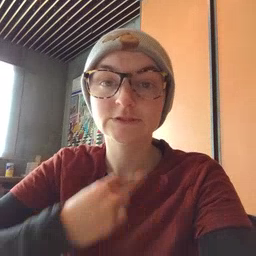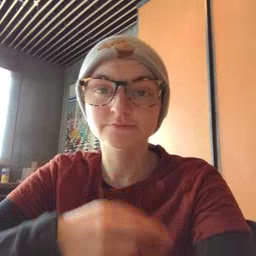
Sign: stuck